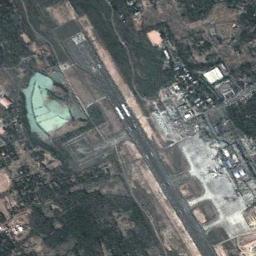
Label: runway